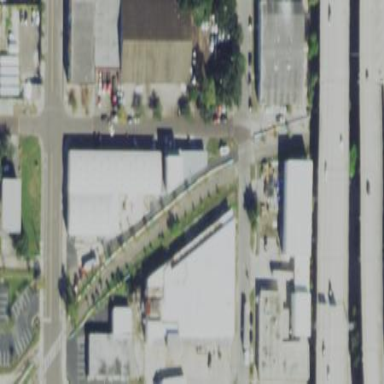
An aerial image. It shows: Industrial building.